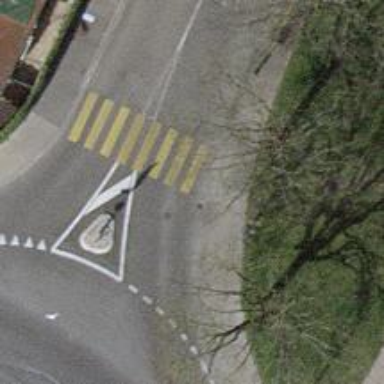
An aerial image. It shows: Asphalt footway with marked crossing that includes pedestrian island.